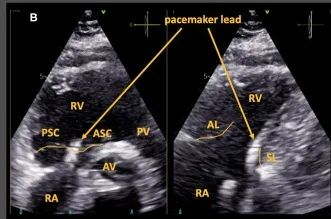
Case 1: Septal leaflet impingement by pacemaker lead. Via the commissural view in the parasternal short axis. Left side), and ,the corresponding 90. View of the septal, and . The anterior leaflet. Right side). AL, anterior leaflet; PL, posterior leaflet; SL, septal leaflet; RA, right atrium; RV, right ventricle; PSC, postero-septal commissure; ASC, antero-septal commissure; MV, mitral valve; PV, pulmonary valve; AV, aortic valve.
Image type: radiology (ultrasound)